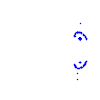
Particle: proton